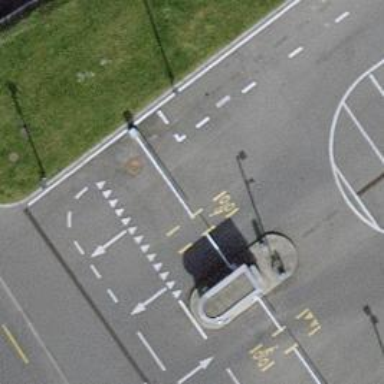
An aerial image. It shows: Lift gate barrier.